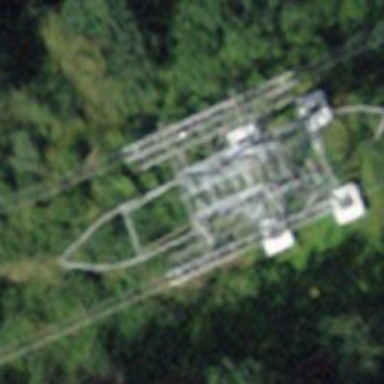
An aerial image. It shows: Pylon for aerialway.